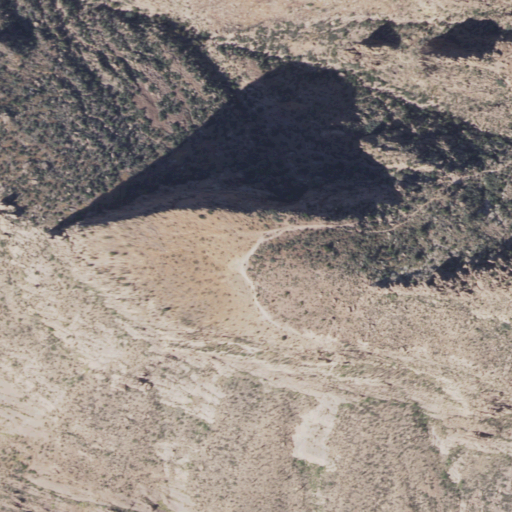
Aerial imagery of mountain in Arizona named The Flatiron containing shrub, evergreen forest, and grassland